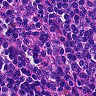
Metastatic tissue present: no